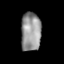
Tissue: lung
Cell type: T cells
Senescence score: 0.2417
Nuclear area (px): 764
Mean DAPI intensity: 148.796